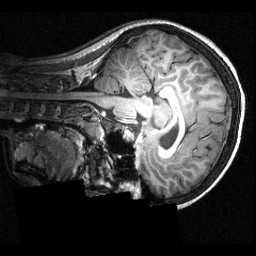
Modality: T1w
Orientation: sagittal
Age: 16
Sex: female
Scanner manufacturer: siemens
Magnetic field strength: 3.951 T
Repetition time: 1.5 s
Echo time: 0.00335 s